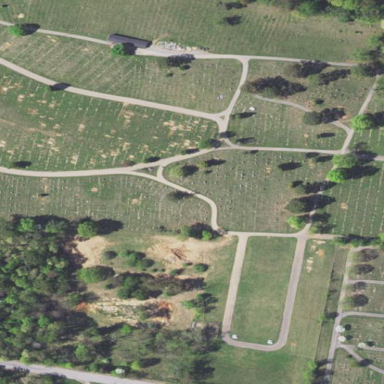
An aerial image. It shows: Cemetery.